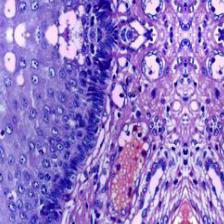
Diagnosis: Normal